Question: We trying to import main certificate into keystore caserts J9 mobile VM. The exception:
'''
keytool error: java.security.NoSuchAlgorithmException: 1.2.840.113549.1.1.11
'''
Certificates algorithm is sha2-256 with 2048 bit key (or 4096 bit in production environment).
We can't change private certificate. The only VM we can run Maximo Mobile on Windows Mobile 6.5 is J9. We tried J9 2.2 and J9 2.4. We have 300 expensive Win Mobile devices bought by our client and we stuck. Please help us.

Specs:
Server OS - Windows Server 2003 5.2 build 3790 Service Pack 2
Web Server - IBM HTTP Server 7.0.13
App Server - Websphere Application Server 6.1.0.23
Mobile Device M3 Orange (Windows Mobile 6.5 Professional, CE OS 5.2.21840 ,build 21480.5.0.60)
IBM J9 VM from Maximo Mobile 7.5.0
IBM Maximo
Service Desk Integration MEA 7.2.1.00 Build 201008192131 DB Build V7200-03
SRM Service Request Management 7.2.1.0 Build 201008192131 DB Build V7210-07
IMBot SRM Service Desk 7.2.0.0 Build 201008192131 DB Build V7200-03
SRM Service Desk Content - Classification 7.2.1.0 Build 201008192131 DB Build V7210-03
SRM Service Desk Content - Best Practices 7.2.1.0 Build 201008192131 DB Build V7210-10
IBM Tivoli Common Process Components 7.2.1.0 Build 201008131846 DB Build V7210-07
SRM Service Desk Content - Best Practice Users 7.2.1.0 Build 201008192131 DB Build V7210-03
SRM Service Desk 7.2.1.0 Build 201008192131 DB Build V7210-24
SRM Screen Capturer 7.2.1.0 Build 201008192131 DB Build V7210-01
IBM Maximo Project Adaptor 7.1.1.02 Build 14 DB Build V7110-02
SRM Problem Management 7.2.1.0 Build 201008192131 DB Build V7210-05
ISM Content Installer 7.2.1.0 Build 201008100736 DB Build V7210-04
SRM Solution 7.2.1.0 Build 201008192131 DB Build V7210-07
SRM Incident Management 7.2.1.0 Build 201008192131 DB Build V7210-06
SRM SLA Hold 7.2.1.0 Build 201008192131 DB Build V7210-03
SRM Service Catalog Base 7.2.1.0 Build 201008192131 DB Build V7210-13
Advanced Workflow Components 7.2.1.0 Build 201008121716 DB Build V7210-04
Mobile 7.1.1.0 Build 20091209-0657 DB Build V7110-24
SRM Search 7.2.1.0 Build 201008192131 DB Build V7210-05
Maximo Unit Test Tool 7.1.0.0 Build BUILD DB Build V7100-01
SRM Survey Management 7.2.1.0 Build 201008192131 DB Build V7210-04
Base Services 7.1.1.8 Build 20110105-1024 DB Build V7118-37
SRM Service Catalog Content 7.2.1.0 Build 201008192131 DB Build V7210-09
SRM Self Service Center 7.2.1.0 Build 201008192131 DB Build V7210-01
IBM Maximo for Service Provider 7.1.1.2 Build 20100408-1049 DB Build V7122-06 HFDB Build HF7122-06
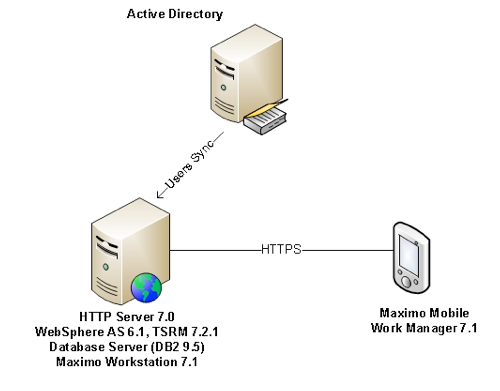
Answer: We found the way to fix this.
1. Download this library for JDK 1.4
2. Put it in the folder JAVA_HOME\lib\jclFoundation11\ext3. Expand providers list by editing the file JAVA_HOME\lib\security\java.security security.provider.4=org.bouncycastle.jce.provider.BouncyCastleProvider